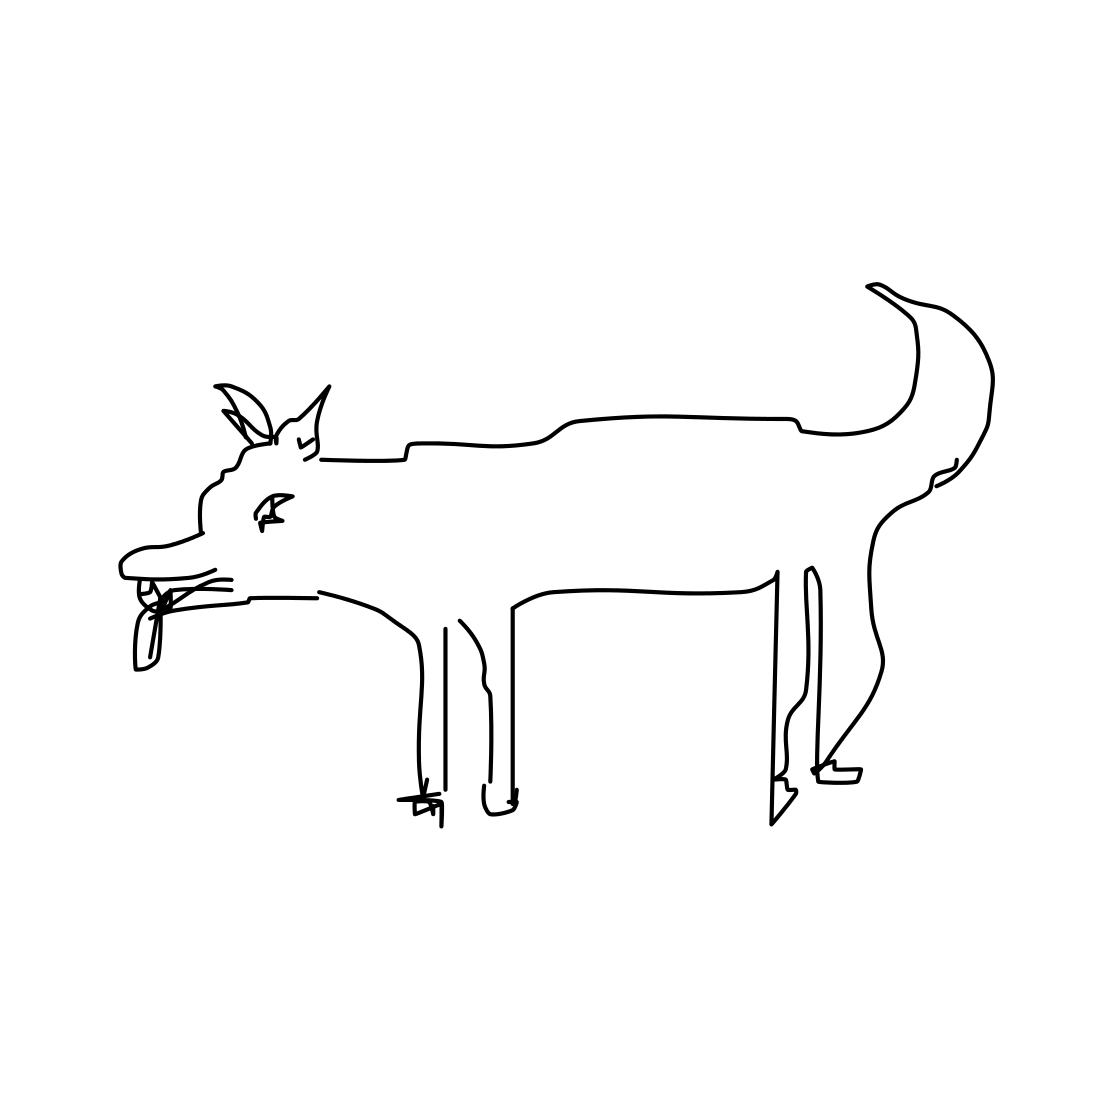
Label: dog